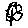
Label: flower